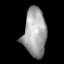
Tissue: lung
Cell type: T cells
Senescence score: 0.2126
Nuclear area (px): 1090
Mean DAPI intensity: 161.442